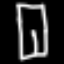
Label: pants